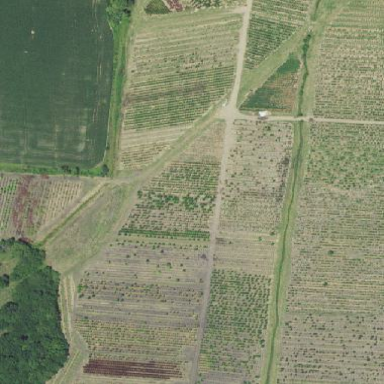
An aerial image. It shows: Plant nursery specializing in trees.